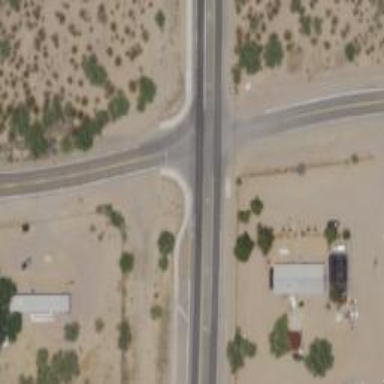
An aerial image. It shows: Unmarked crossing on the road.